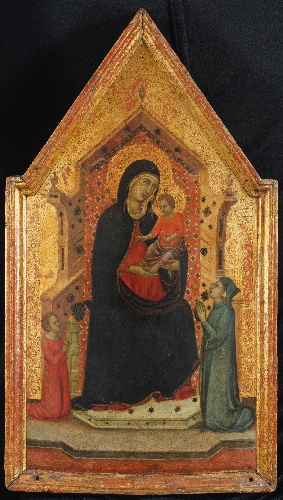
Title: Madonna and Child Enthroned with Two Donors
Artist: Goodhart Ducciesque Master
Artist bio: Italian, Siena, active ca. 1315–30
Date: 1315–30
Object type: Painting
Classification: Paintings
Medium: Tempera on wood, gold ground
Dimensions: Overall, with engaged frame, 20 3/4 x 11 3/4 in. (52.7 x 29.8 cm)
Department: Robert Lehman Collection
Credit line: Robert Lehman Collection, 1975
Accession year: 1975
Repository: Metropolitan Museum of Art, New York, NY
Tags: Madonna and Child